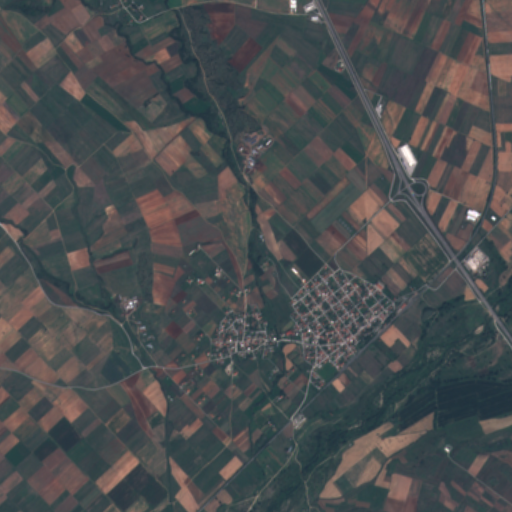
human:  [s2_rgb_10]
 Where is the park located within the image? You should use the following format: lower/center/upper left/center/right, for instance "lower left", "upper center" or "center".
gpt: The park is located in the lower center of the image.
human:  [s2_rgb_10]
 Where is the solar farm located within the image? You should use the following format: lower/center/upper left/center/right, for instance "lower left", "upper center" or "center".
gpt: The solar farm is located in the center right of the image.
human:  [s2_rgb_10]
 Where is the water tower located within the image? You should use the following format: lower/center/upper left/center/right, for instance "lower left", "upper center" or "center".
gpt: The water tower is located in the center right of the image.
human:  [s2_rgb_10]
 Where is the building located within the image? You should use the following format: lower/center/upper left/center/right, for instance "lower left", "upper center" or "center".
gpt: There is no building in the image.